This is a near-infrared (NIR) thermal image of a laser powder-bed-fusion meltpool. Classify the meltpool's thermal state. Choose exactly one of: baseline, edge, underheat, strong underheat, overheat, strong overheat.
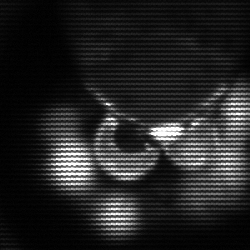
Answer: edge